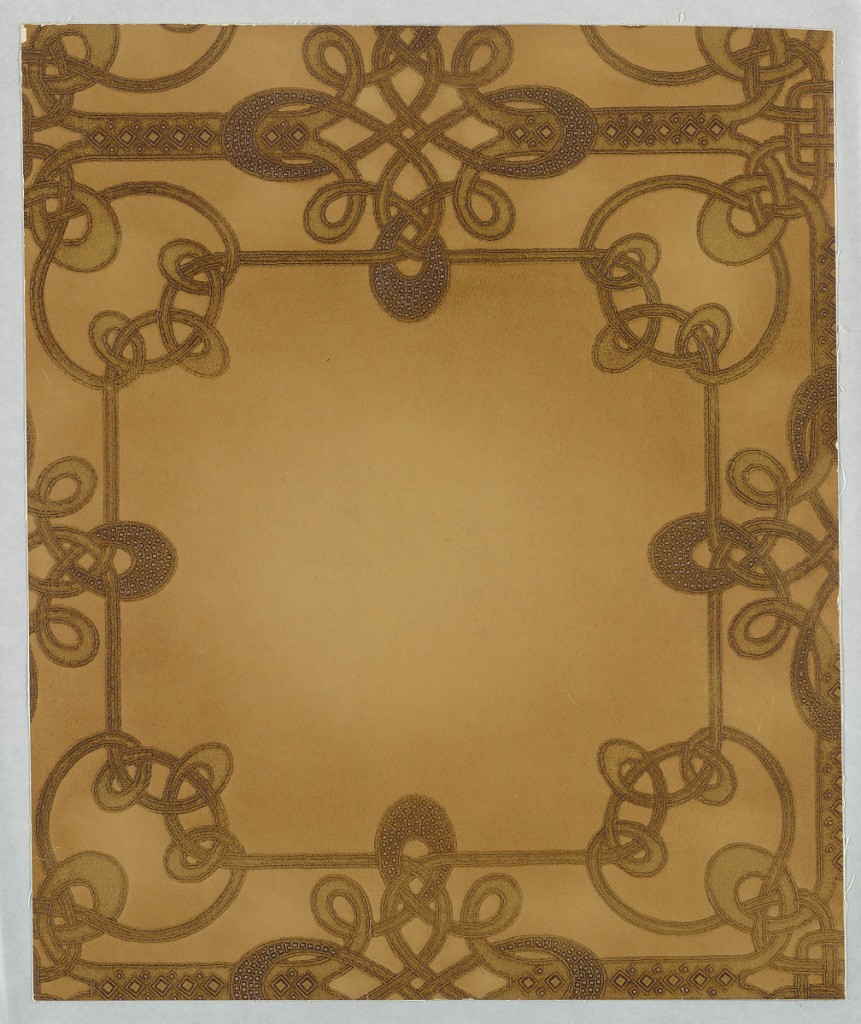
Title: Sidewall
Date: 1920
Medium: Block-printed paper, embossed, hand-rubbed oil finish
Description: Imitation leather. Geometric design of interlacing strap work studded bands in both curves and straight lines around a large voided central panel. Field is plain. Entire design is embossed and is antiqued by hand.